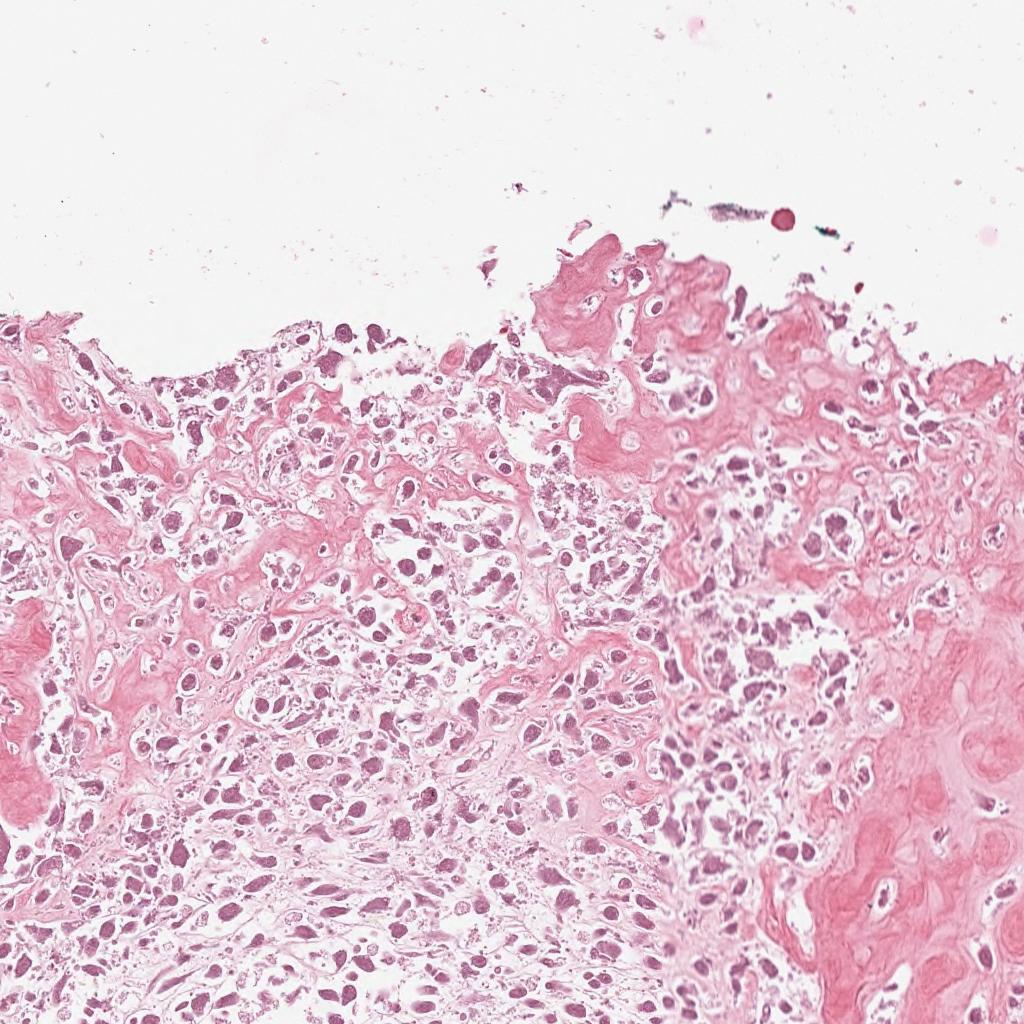
Label: Non-Viable-Tumor